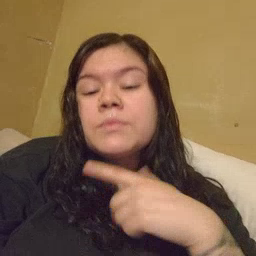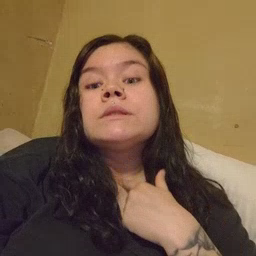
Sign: thirsty